Question: I'm converting a script from php to java but i can't find a way to convert this part
'''
exec('free -mo', $out); <-- Converted
preg_match_all('/\s+([0-9]+)/', $out[1], $matches);
list($total, $used, $free, $shared, $buffers, $cached) = $matches[1];
'''
The exec result is this:

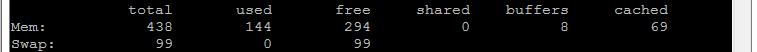
Answer: Solved by myself
'''
String info = cmdExec("cat /proc/meminfo");
info = info.replaceAll(" ", "");
info = info.replaceAll("kB", "");
String[] lines = info.split(System.getProperty("line.separator"));
df = new DecimalFormat("0");
Integer MemTot = Integer.parseInt(df.format(Integer.parseInt(lines[0].substring(lines[0].indexOf(":") + 1)) / 1024.0f));
Integer MemFree = Integer.parseInt(df.format(Integer.parseInt(lines[1].substring(lines[1].indexOf(":") + 1)) / 1024.0f));
Integer Buffers = Integer.parseInt(df.format(Integer.parseInt(lines[2].substring(lines[2].indexOf(":") + 1)) / 1024.0f));
Integer Cached = Integer.parseInt(df.format(Integer.parseInt(lines[3].substring(lines[3].indexOf(":") + 1)) / 1024.0f));
Integer Used = MemTot - MemFree;
Integer fMemFree = MemFree + Buffers + Cached;
Integer MemUsed = Used - Buffers - Cached;
'''